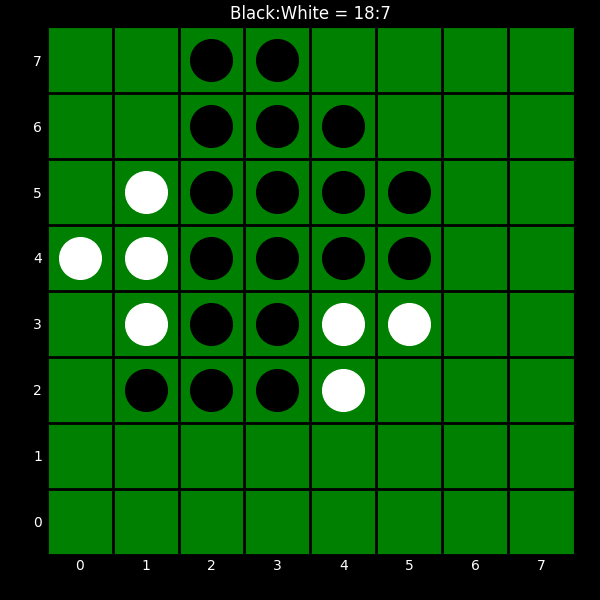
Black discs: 18
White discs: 7